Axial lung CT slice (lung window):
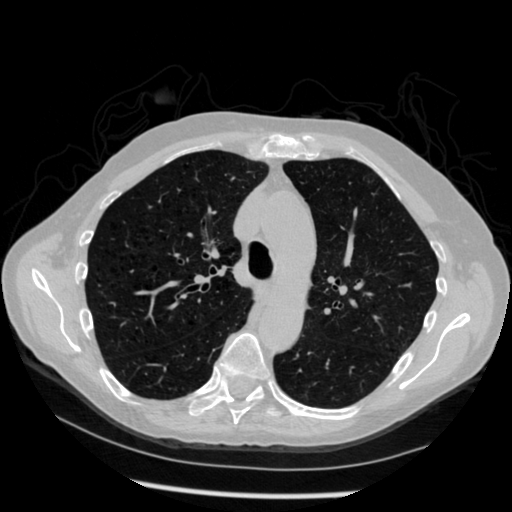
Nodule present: no